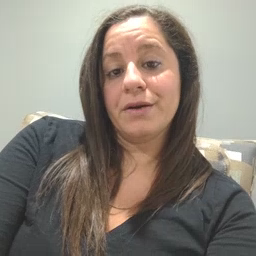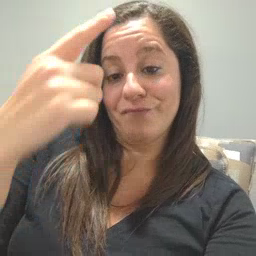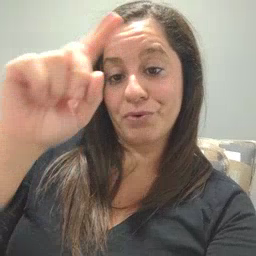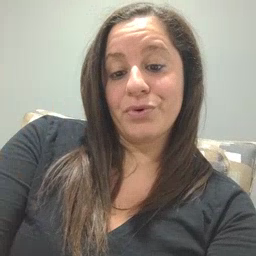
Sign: for